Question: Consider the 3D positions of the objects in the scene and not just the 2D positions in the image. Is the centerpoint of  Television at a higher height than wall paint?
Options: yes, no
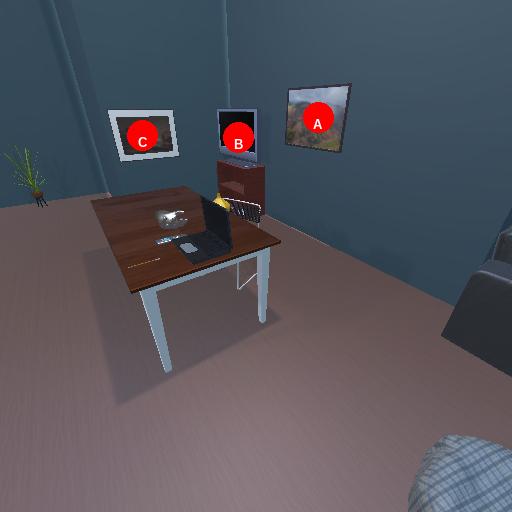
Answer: yes